Question: I have start and end date time fields that look like in picture below. Blue color shows active selection - if we select right then blue color goes to right and white color appears on the left and vice versa.

Hardest part is to create that arrow style in the middle. What should i use because buttons are rectangles and I don't know how it could be done.
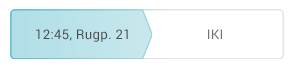
Answer: you need a custom image according to what you ask, maybe extend ToggleButton for that but basically what you want is the same component when pressing on two different places on the same component will dispatch different events.
I would for example extend Linear layout, make it vertical layout, put two clickable textViewuttons with 9 patch images as background ,like suggested before, one for the white part and the other for the blue part. and replace the background image for any event u like.
you can also create a StateListDrawable with actions for selected and deselected and set the state of each drawable upon the right click